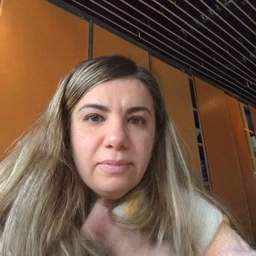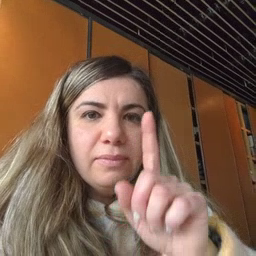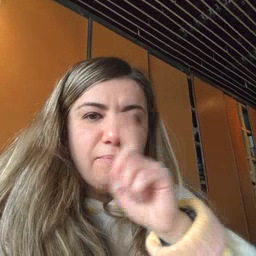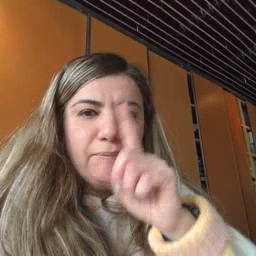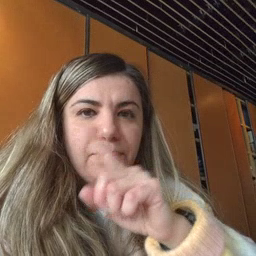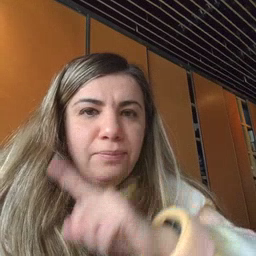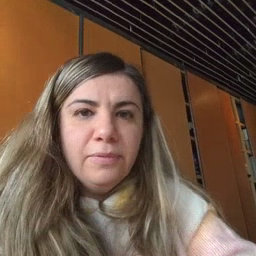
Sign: mouse